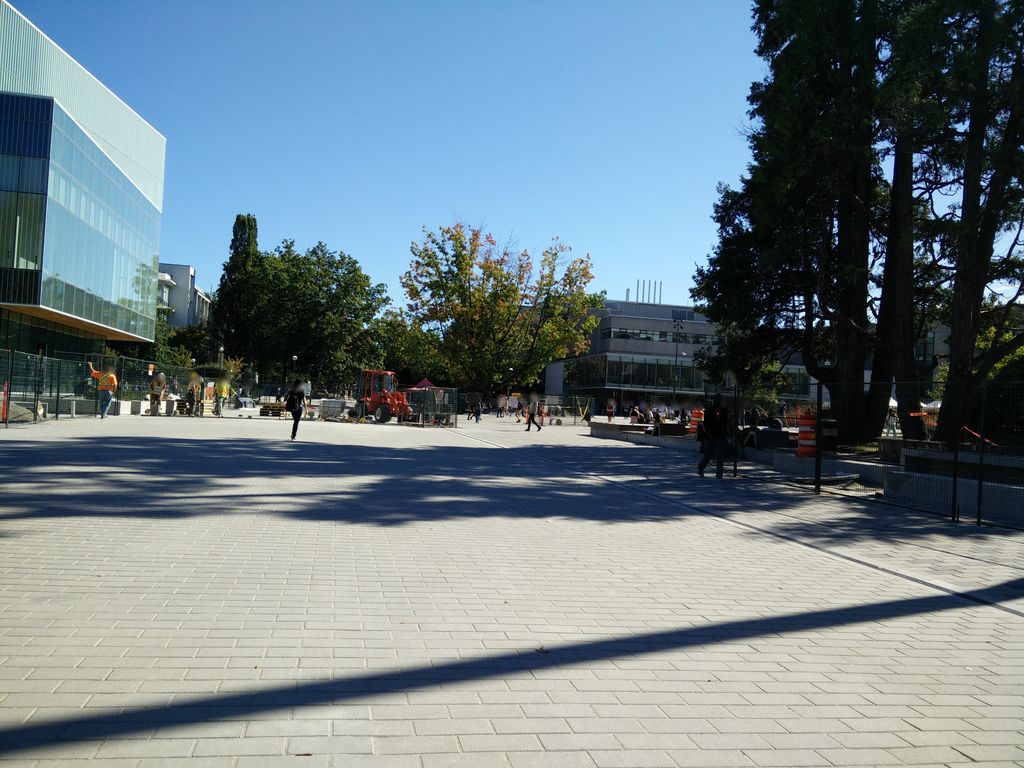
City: vancouver